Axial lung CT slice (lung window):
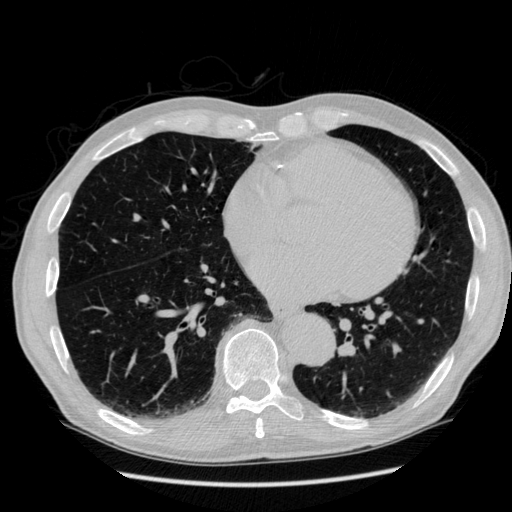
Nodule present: no